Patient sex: M
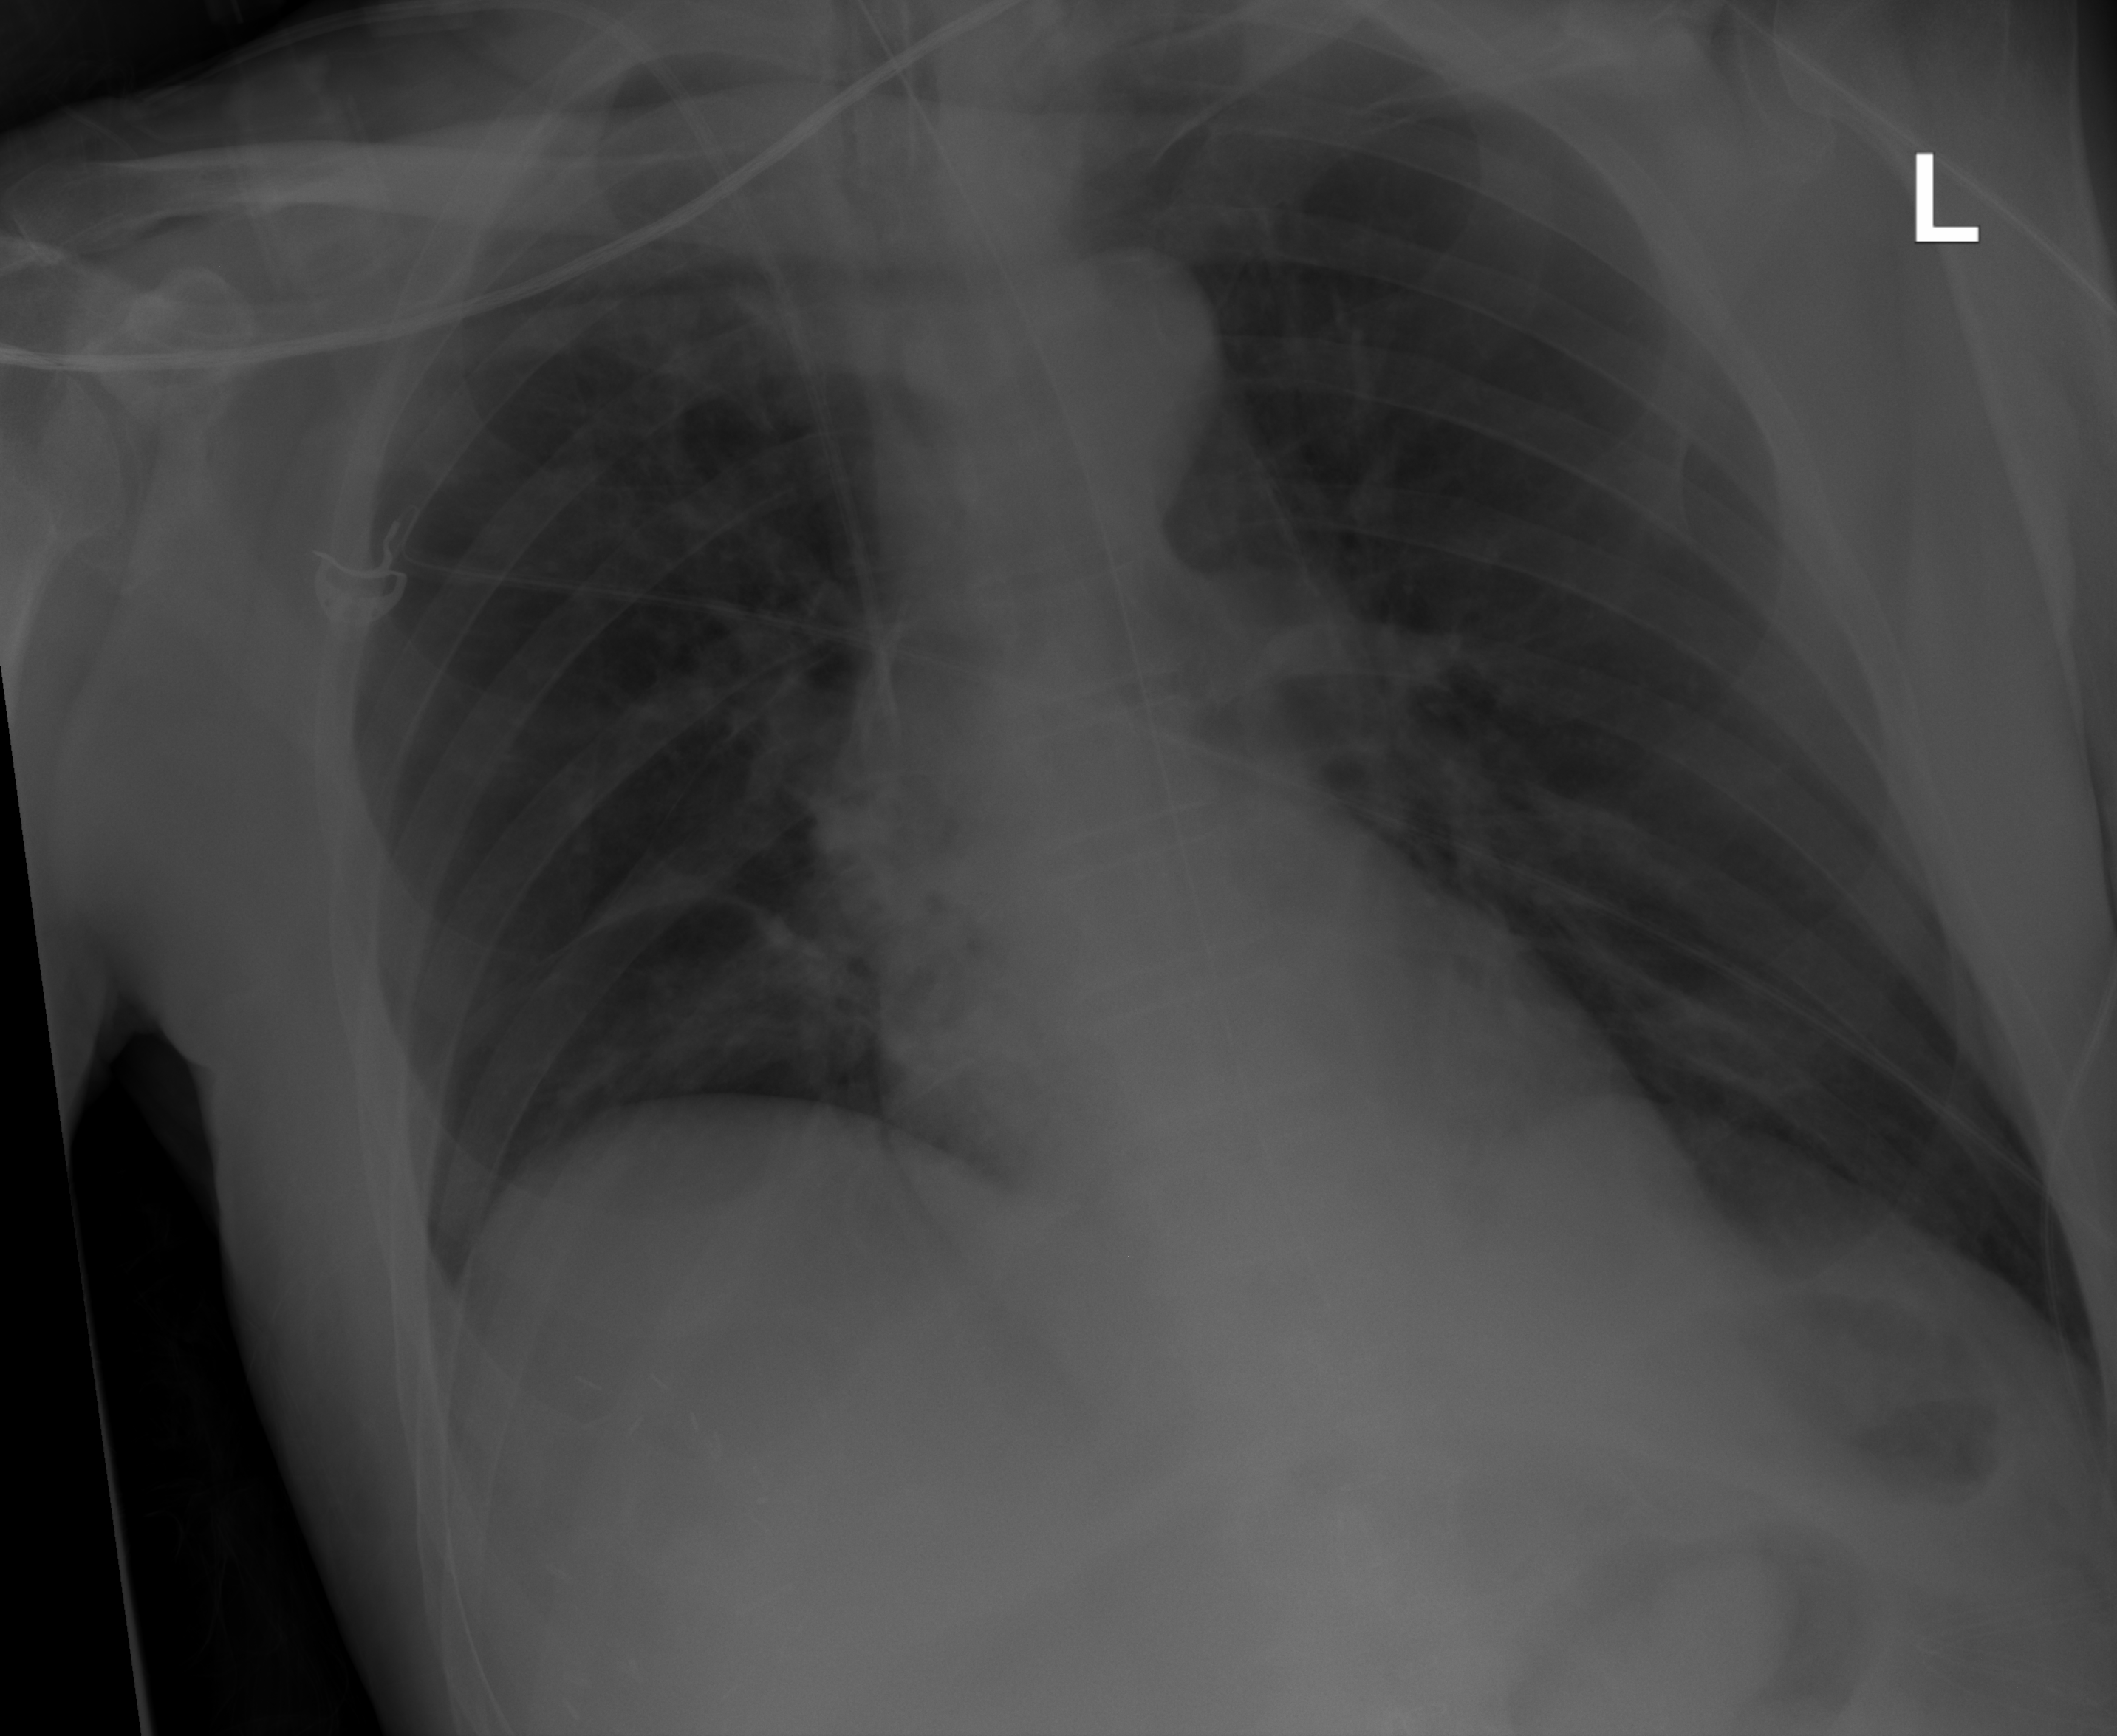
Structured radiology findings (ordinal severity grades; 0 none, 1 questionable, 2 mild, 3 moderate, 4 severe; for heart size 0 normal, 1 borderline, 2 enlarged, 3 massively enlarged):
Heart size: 0
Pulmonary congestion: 0
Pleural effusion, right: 0
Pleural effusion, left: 0
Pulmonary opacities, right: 2
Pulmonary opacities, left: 0
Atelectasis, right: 2
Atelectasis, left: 2